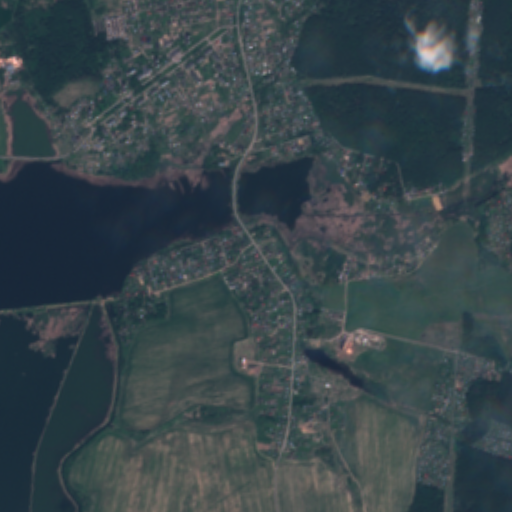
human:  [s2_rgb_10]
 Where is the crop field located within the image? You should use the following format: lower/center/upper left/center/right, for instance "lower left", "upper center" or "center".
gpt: The crop field is located in the upper left of the image.
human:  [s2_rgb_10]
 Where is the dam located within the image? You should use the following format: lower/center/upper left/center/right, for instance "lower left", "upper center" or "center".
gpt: The dam is located in the lower left of the image.
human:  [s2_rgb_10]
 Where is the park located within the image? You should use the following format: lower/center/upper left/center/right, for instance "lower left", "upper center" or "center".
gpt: The park is located in the upper left of the image.
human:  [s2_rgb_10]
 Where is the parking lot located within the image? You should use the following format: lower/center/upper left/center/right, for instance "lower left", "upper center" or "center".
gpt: The parking lot is located in the upper center of the image.
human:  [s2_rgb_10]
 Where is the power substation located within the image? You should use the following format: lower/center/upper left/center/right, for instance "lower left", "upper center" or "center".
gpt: The power substation is located in the upper center of the image.
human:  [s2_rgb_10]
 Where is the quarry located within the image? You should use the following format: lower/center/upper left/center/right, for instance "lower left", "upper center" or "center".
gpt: There is no quarry in the image.